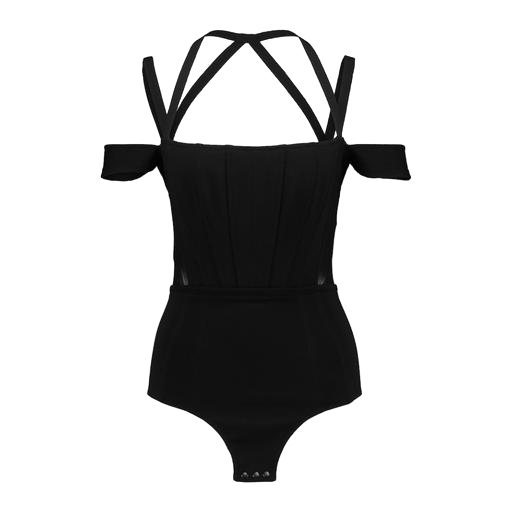
black strappy bardot top, black mira cape-effect bodysuit, black plunge bodysuit, white background